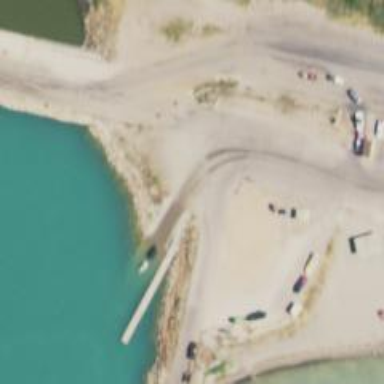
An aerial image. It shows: This slipway is service road leading to leisure land area.